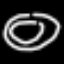
Label: donut